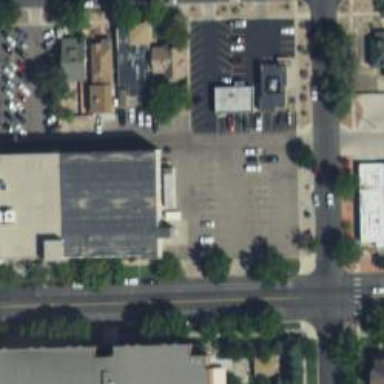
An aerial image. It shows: Parking space.